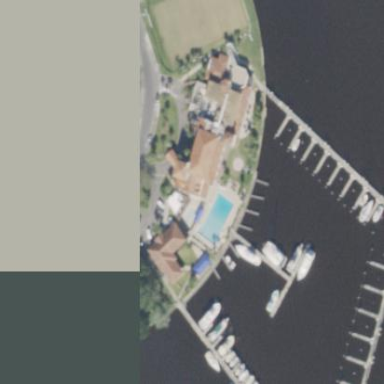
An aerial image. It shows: Marina on leisure land.